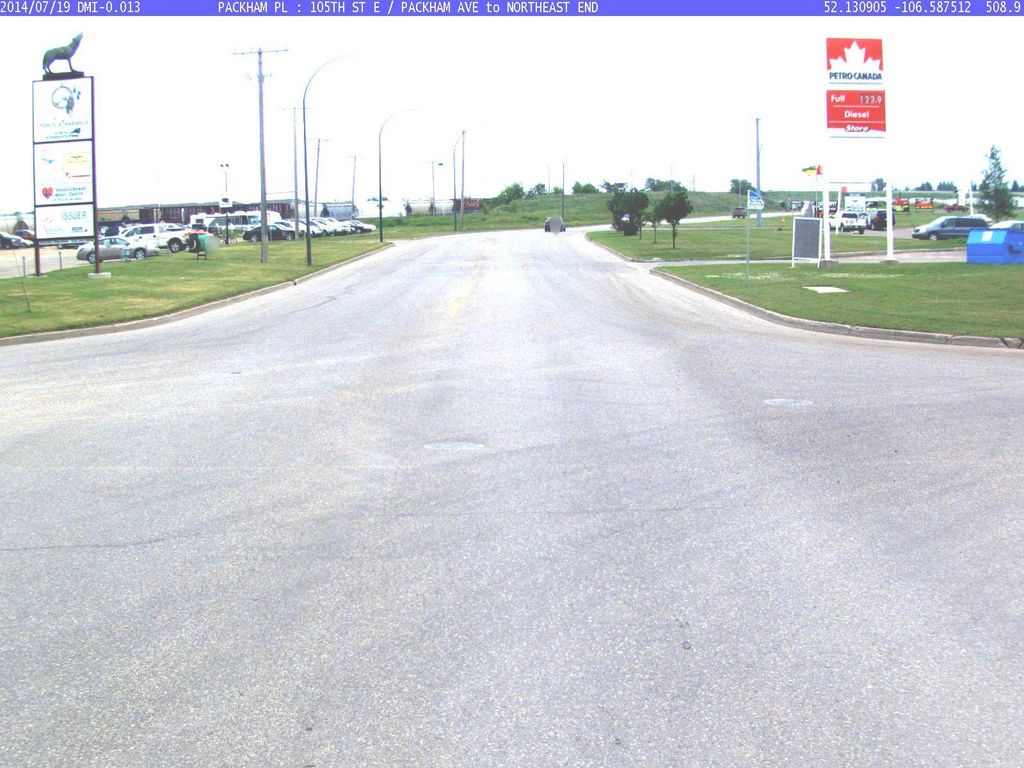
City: saskatoon